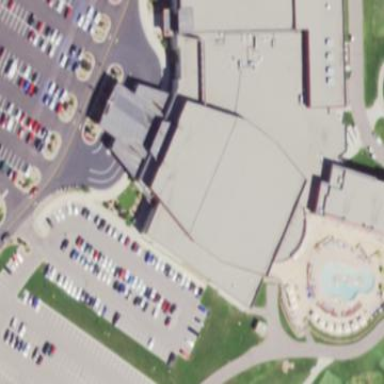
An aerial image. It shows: Casino building.